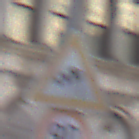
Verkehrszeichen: SeitenwindVonRechts
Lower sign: Geschwindigkeit90
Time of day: SunriseSunset
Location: Outdoor (Urban)
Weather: PartlyCloudy
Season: NotSpecified
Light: Natural